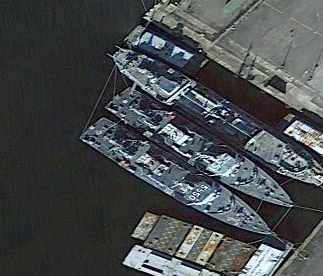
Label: combat